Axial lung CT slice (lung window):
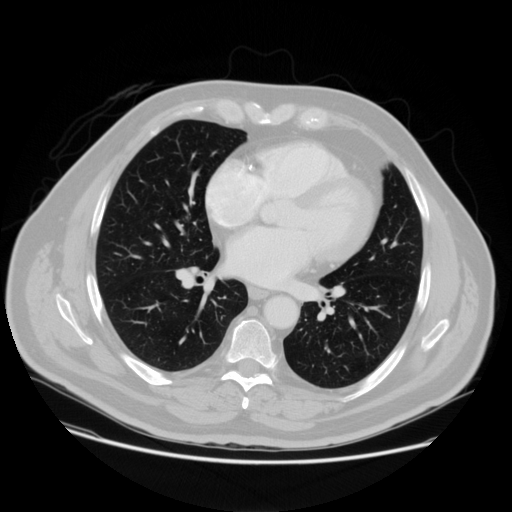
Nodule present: no